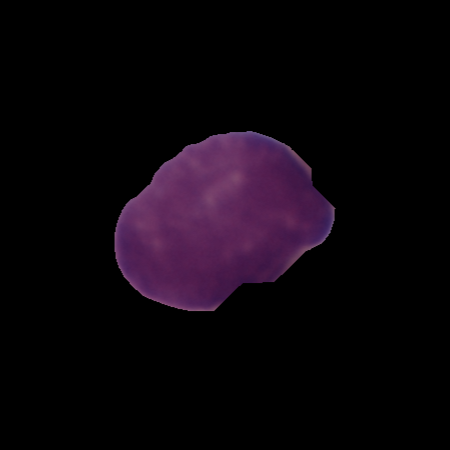
Label: healthy